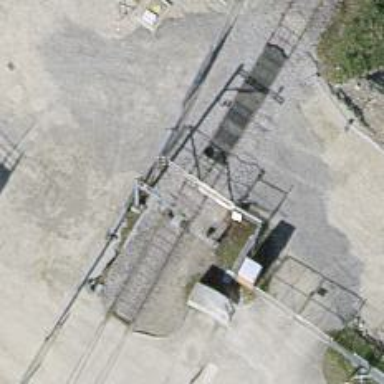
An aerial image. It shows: Railway switch.